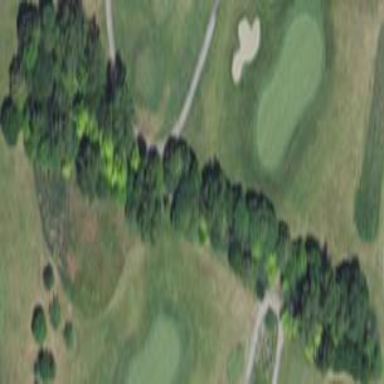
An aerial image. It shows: Rough area of golf course surrounded by woodland.